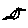
Label: bird